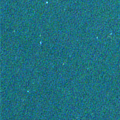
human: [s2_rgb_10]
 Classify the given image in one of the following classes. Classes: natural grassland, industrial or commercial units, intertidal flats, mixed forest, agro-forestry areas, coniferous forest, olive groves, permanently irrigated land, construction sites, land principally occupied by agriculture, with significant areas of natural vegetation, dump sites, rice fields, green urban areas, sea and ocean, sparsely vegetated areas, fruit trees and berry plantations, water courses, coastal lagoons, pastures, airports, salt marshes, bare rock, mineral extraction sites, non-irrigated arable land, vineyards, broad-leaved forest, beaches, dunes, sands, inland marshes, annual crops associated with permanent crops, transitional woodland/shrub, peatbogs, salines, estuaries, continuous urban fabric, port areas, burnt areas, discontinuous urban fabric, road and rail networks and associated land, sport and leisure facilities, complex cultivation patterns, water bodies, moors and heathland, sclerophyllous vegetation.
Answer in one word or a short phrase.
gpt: sea and ocean